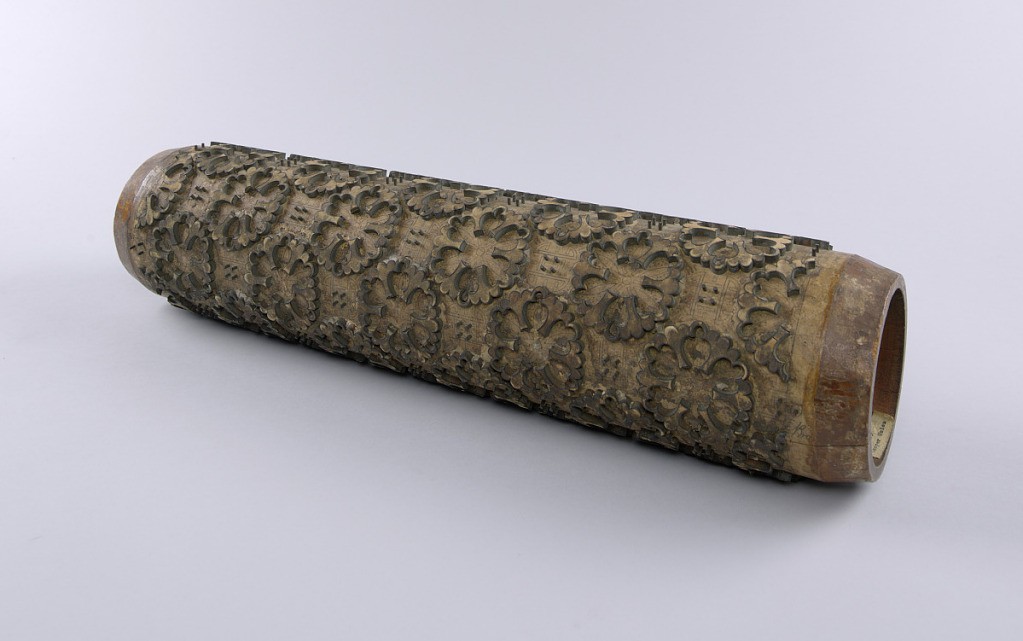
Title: Printing roller
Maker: F. E. James Co., New York, New York
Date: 1850–55
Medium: Wood, brass, felt
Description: Close-set, repeating floral medallions. The complete design is drawn on the flat portions of the cylinder. Made for same paper as 1943-54-3.